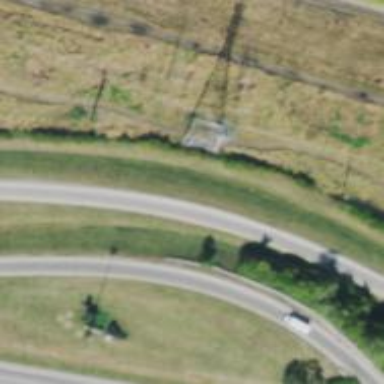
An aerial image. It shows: Lattice structure tower used for power transmission.